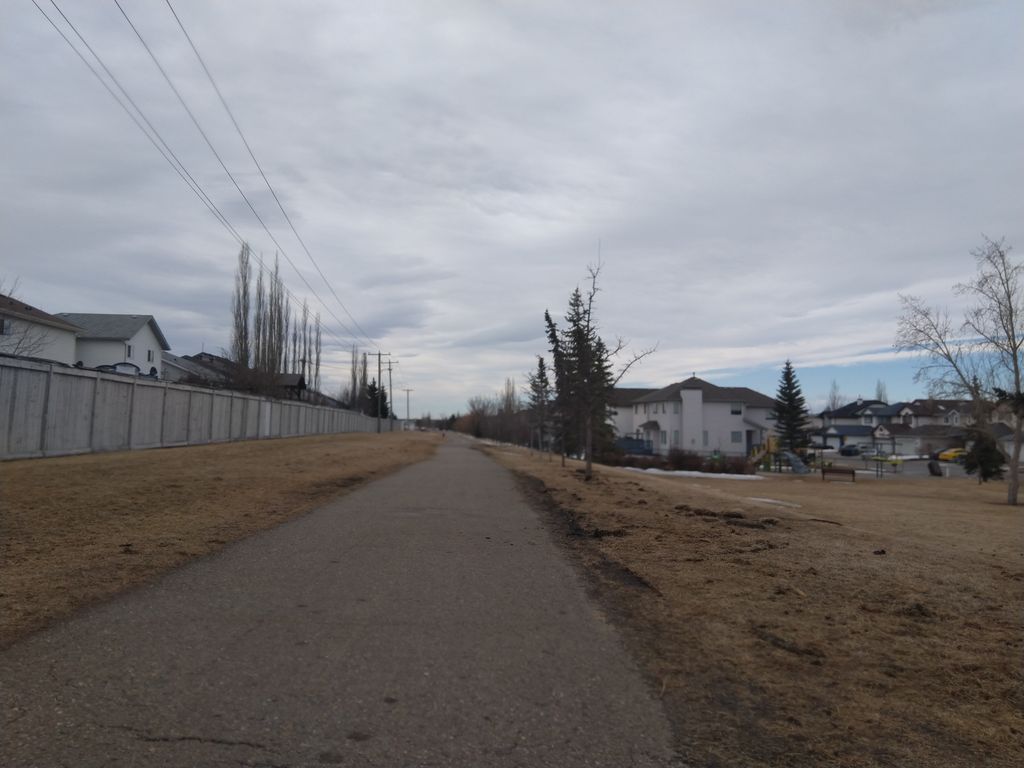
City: calgary